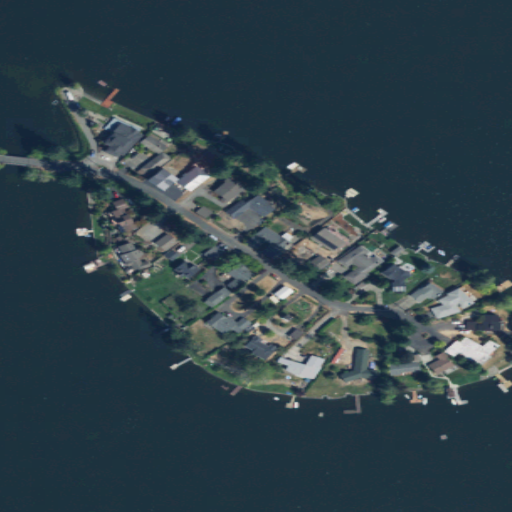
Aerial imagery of island in Washington named Holmes Island containing open water, low intensity development, medium intensity development, open development, grassland, barren land, and high intensity development